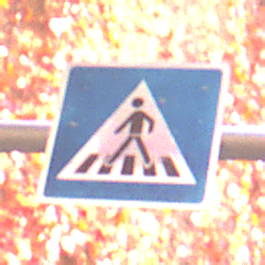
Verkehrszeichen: FussgaengerueberwegRechts
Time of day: MorningAfternoon
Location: Outdoor (Urban)
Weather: Clear
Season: NotSpecified
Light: Natural